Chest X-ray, AP view. Patient: 67 years old, sex M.
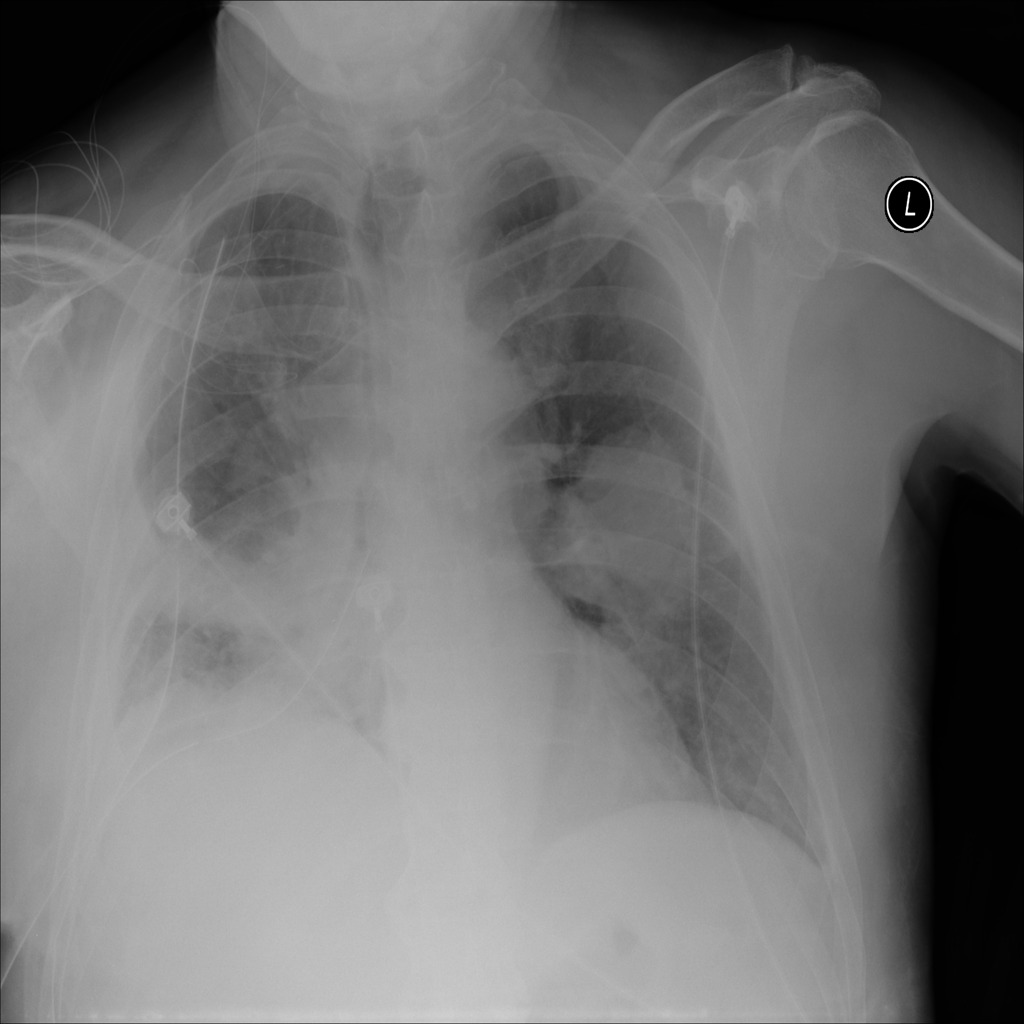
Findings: Consolidation, Mass